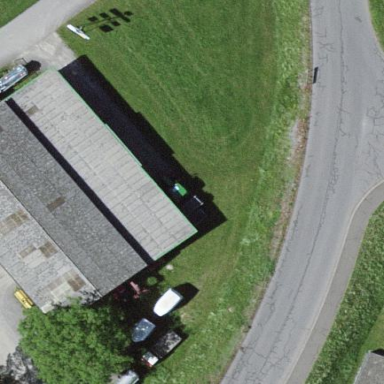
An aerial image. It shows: View of roof of building.